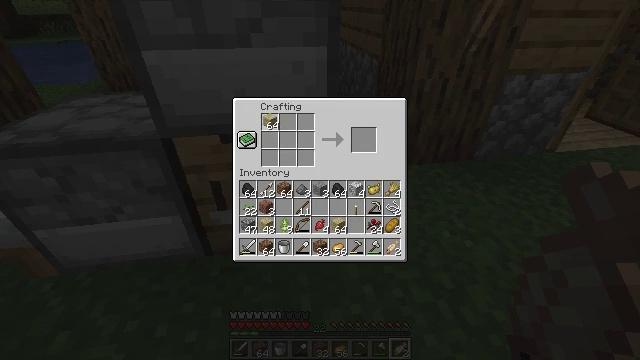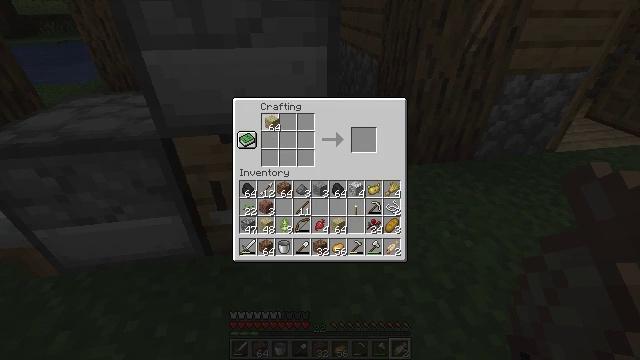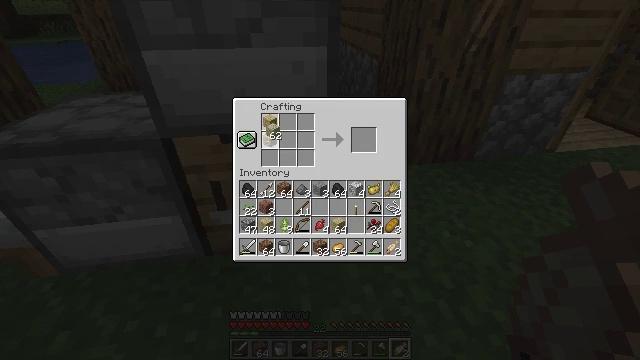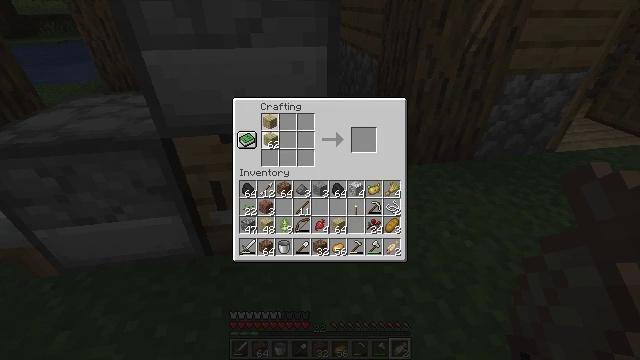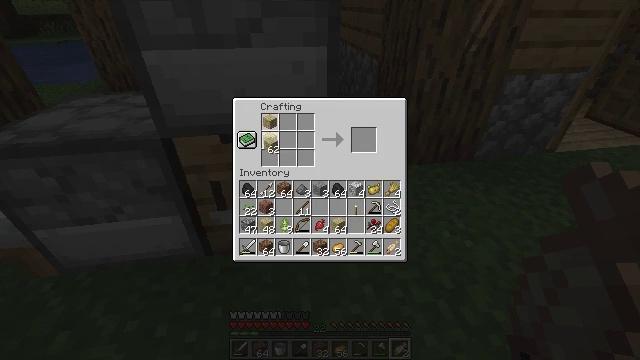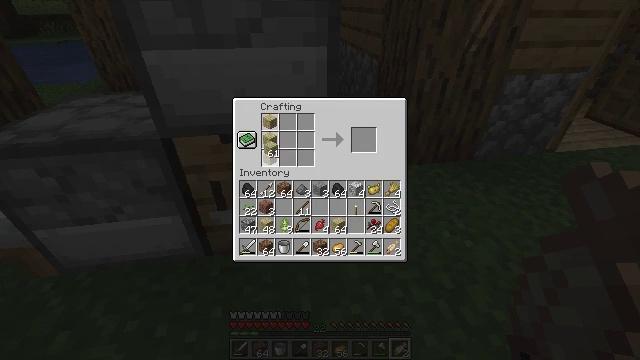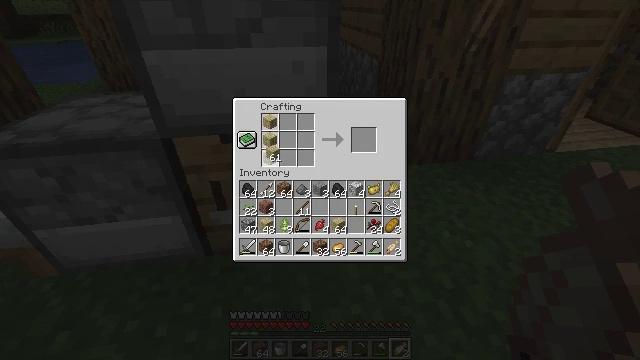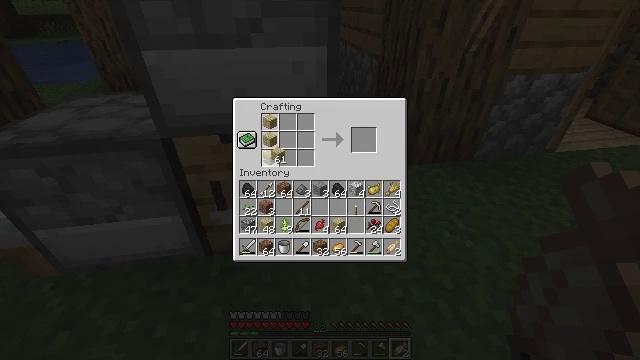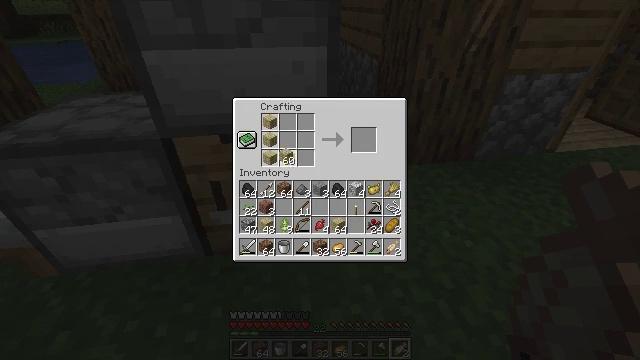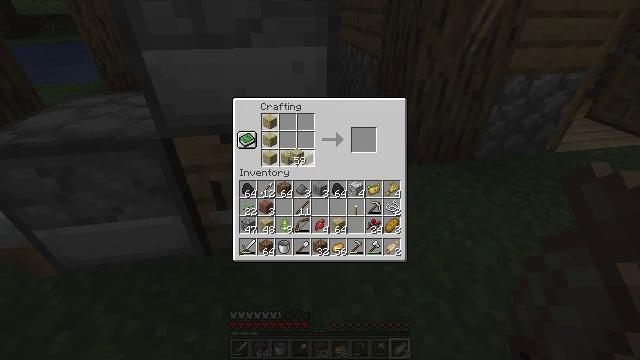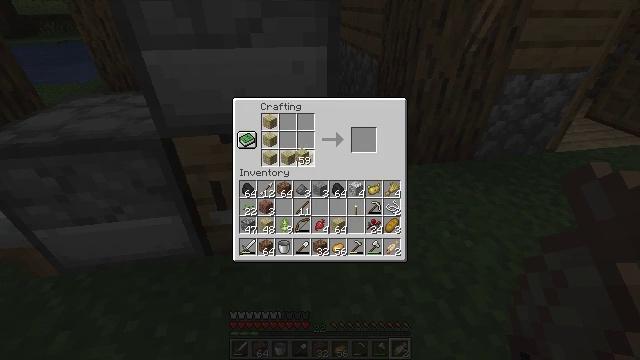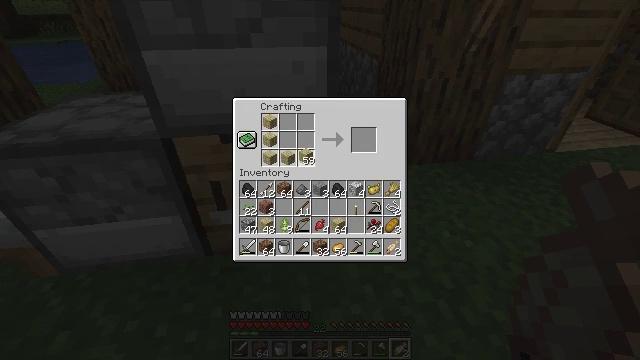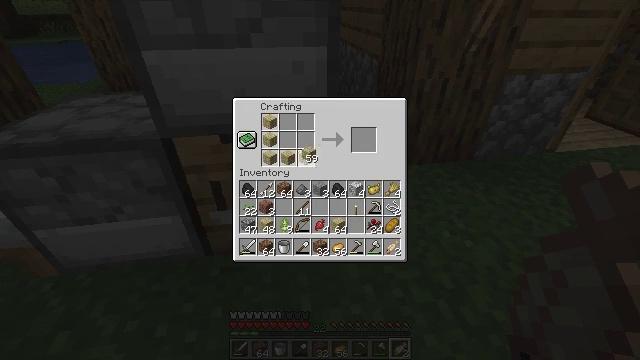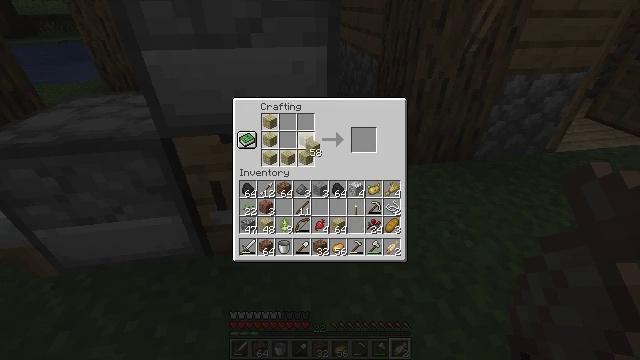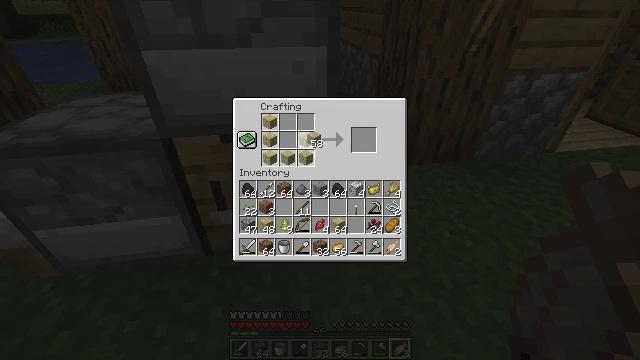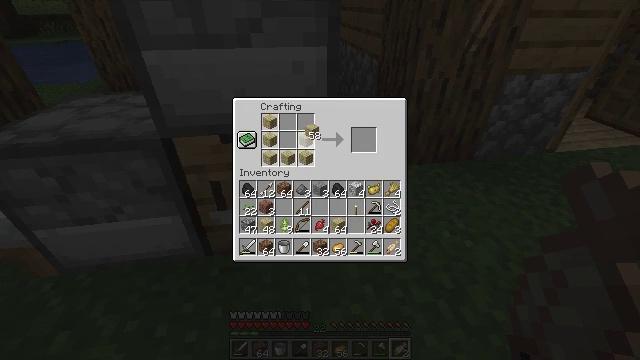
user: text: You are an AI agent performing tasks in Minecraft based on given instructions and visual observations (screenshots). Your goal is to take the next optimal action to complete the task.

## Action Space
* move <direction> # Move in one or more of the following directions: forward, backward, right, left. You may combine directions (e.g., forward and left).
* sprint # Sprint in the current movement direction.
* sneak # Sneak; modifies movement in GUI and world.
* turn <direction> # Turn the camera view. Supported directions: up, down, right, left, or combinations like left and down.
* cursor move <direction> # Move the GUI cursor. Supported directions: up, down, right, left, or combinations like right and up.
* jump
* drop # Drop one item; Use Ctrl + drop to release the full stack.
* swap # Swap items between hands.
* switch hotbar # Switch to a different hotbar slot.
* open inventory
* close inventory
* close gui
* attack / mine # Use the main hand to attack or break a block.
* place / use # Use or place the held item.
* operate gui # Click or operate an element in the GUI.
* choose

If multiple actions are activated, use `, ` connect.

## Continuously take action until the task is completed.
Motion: motion action
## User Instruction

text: Craft a birch slab.
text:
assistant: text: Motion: choose
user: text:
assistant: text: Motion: cursor move down, choose
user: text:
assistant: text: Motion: cursor move down, choose
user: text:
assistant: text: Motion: choose
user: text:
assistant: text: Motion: choose
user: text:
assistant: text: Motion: choose
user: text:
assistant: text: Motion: choose
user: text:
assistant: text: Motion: cursor move right, choose
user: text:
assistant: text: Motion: cursor move right, choose
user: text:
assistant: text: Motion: choose
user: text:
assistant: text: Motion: choose
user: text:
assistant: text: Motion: choose
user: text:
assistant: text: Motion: choose
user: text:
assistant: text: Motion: cursor move up, choose
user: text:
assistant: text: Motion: cursor move up, choose
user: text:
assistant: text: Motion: choose
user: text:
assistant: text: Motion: choose
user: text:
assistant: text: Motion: choose
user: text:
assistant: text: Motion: choose
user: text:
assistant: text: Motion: choose
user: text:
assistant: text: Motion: choose
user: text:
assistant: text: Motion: choose
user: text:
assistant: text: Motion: choose
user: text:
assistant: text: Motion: no_op
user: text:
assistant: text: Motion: no_op
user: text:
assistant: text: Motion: no_op
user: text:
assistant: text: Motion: no_op
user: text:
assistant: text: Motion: no_op
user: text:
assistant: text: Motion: no_op
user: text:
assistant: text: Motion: no_op